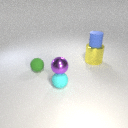
small blue rubber cylinder above large yellow metal cylinder